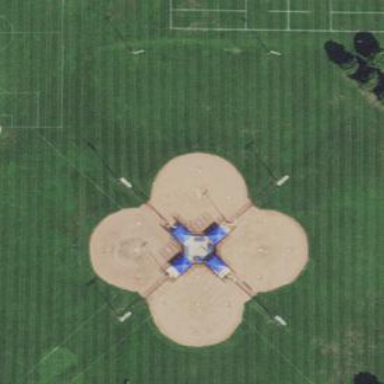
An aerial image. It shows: Baseball pitch for leisure land.